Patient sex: M
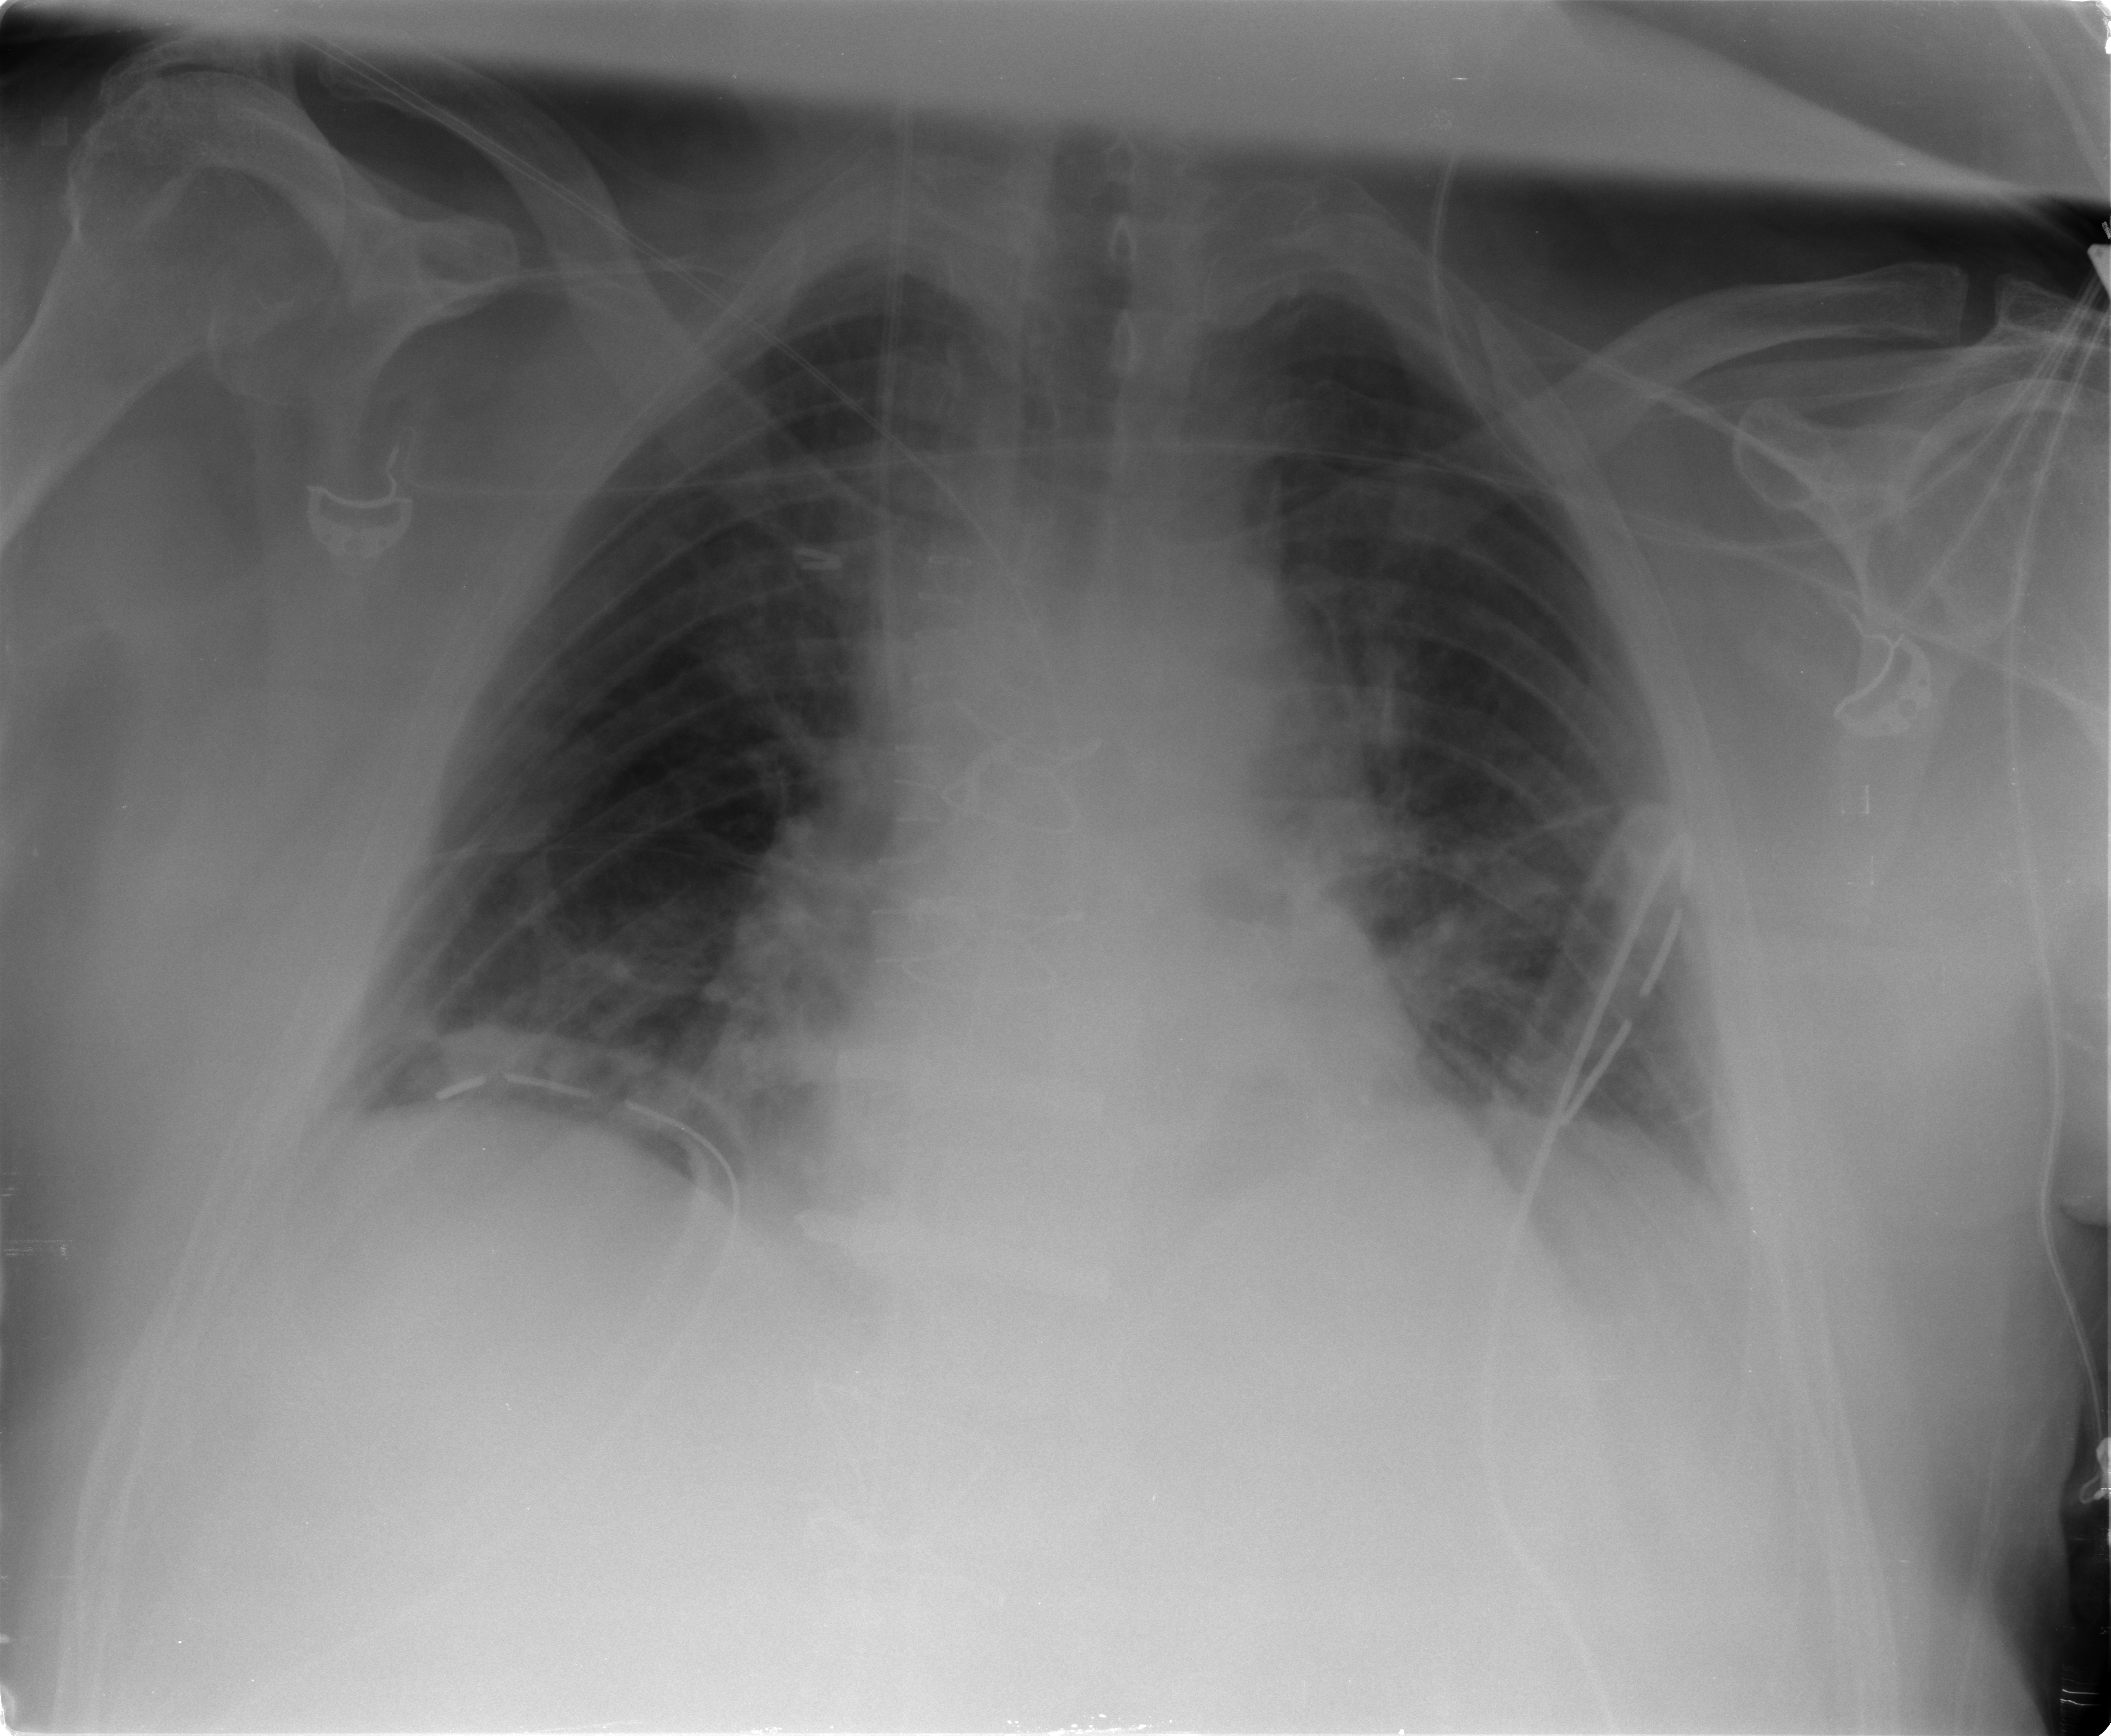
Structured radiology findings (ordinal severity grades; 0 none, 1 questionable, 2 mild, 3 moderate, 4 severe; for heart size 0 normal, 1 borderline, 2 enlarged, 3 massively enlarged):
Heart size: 0
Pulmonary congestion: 0
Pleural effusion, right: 1
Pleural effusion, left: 0
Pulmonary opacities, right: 0
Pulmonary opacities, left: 0
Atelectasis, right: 2
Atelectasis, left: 0